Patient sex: F
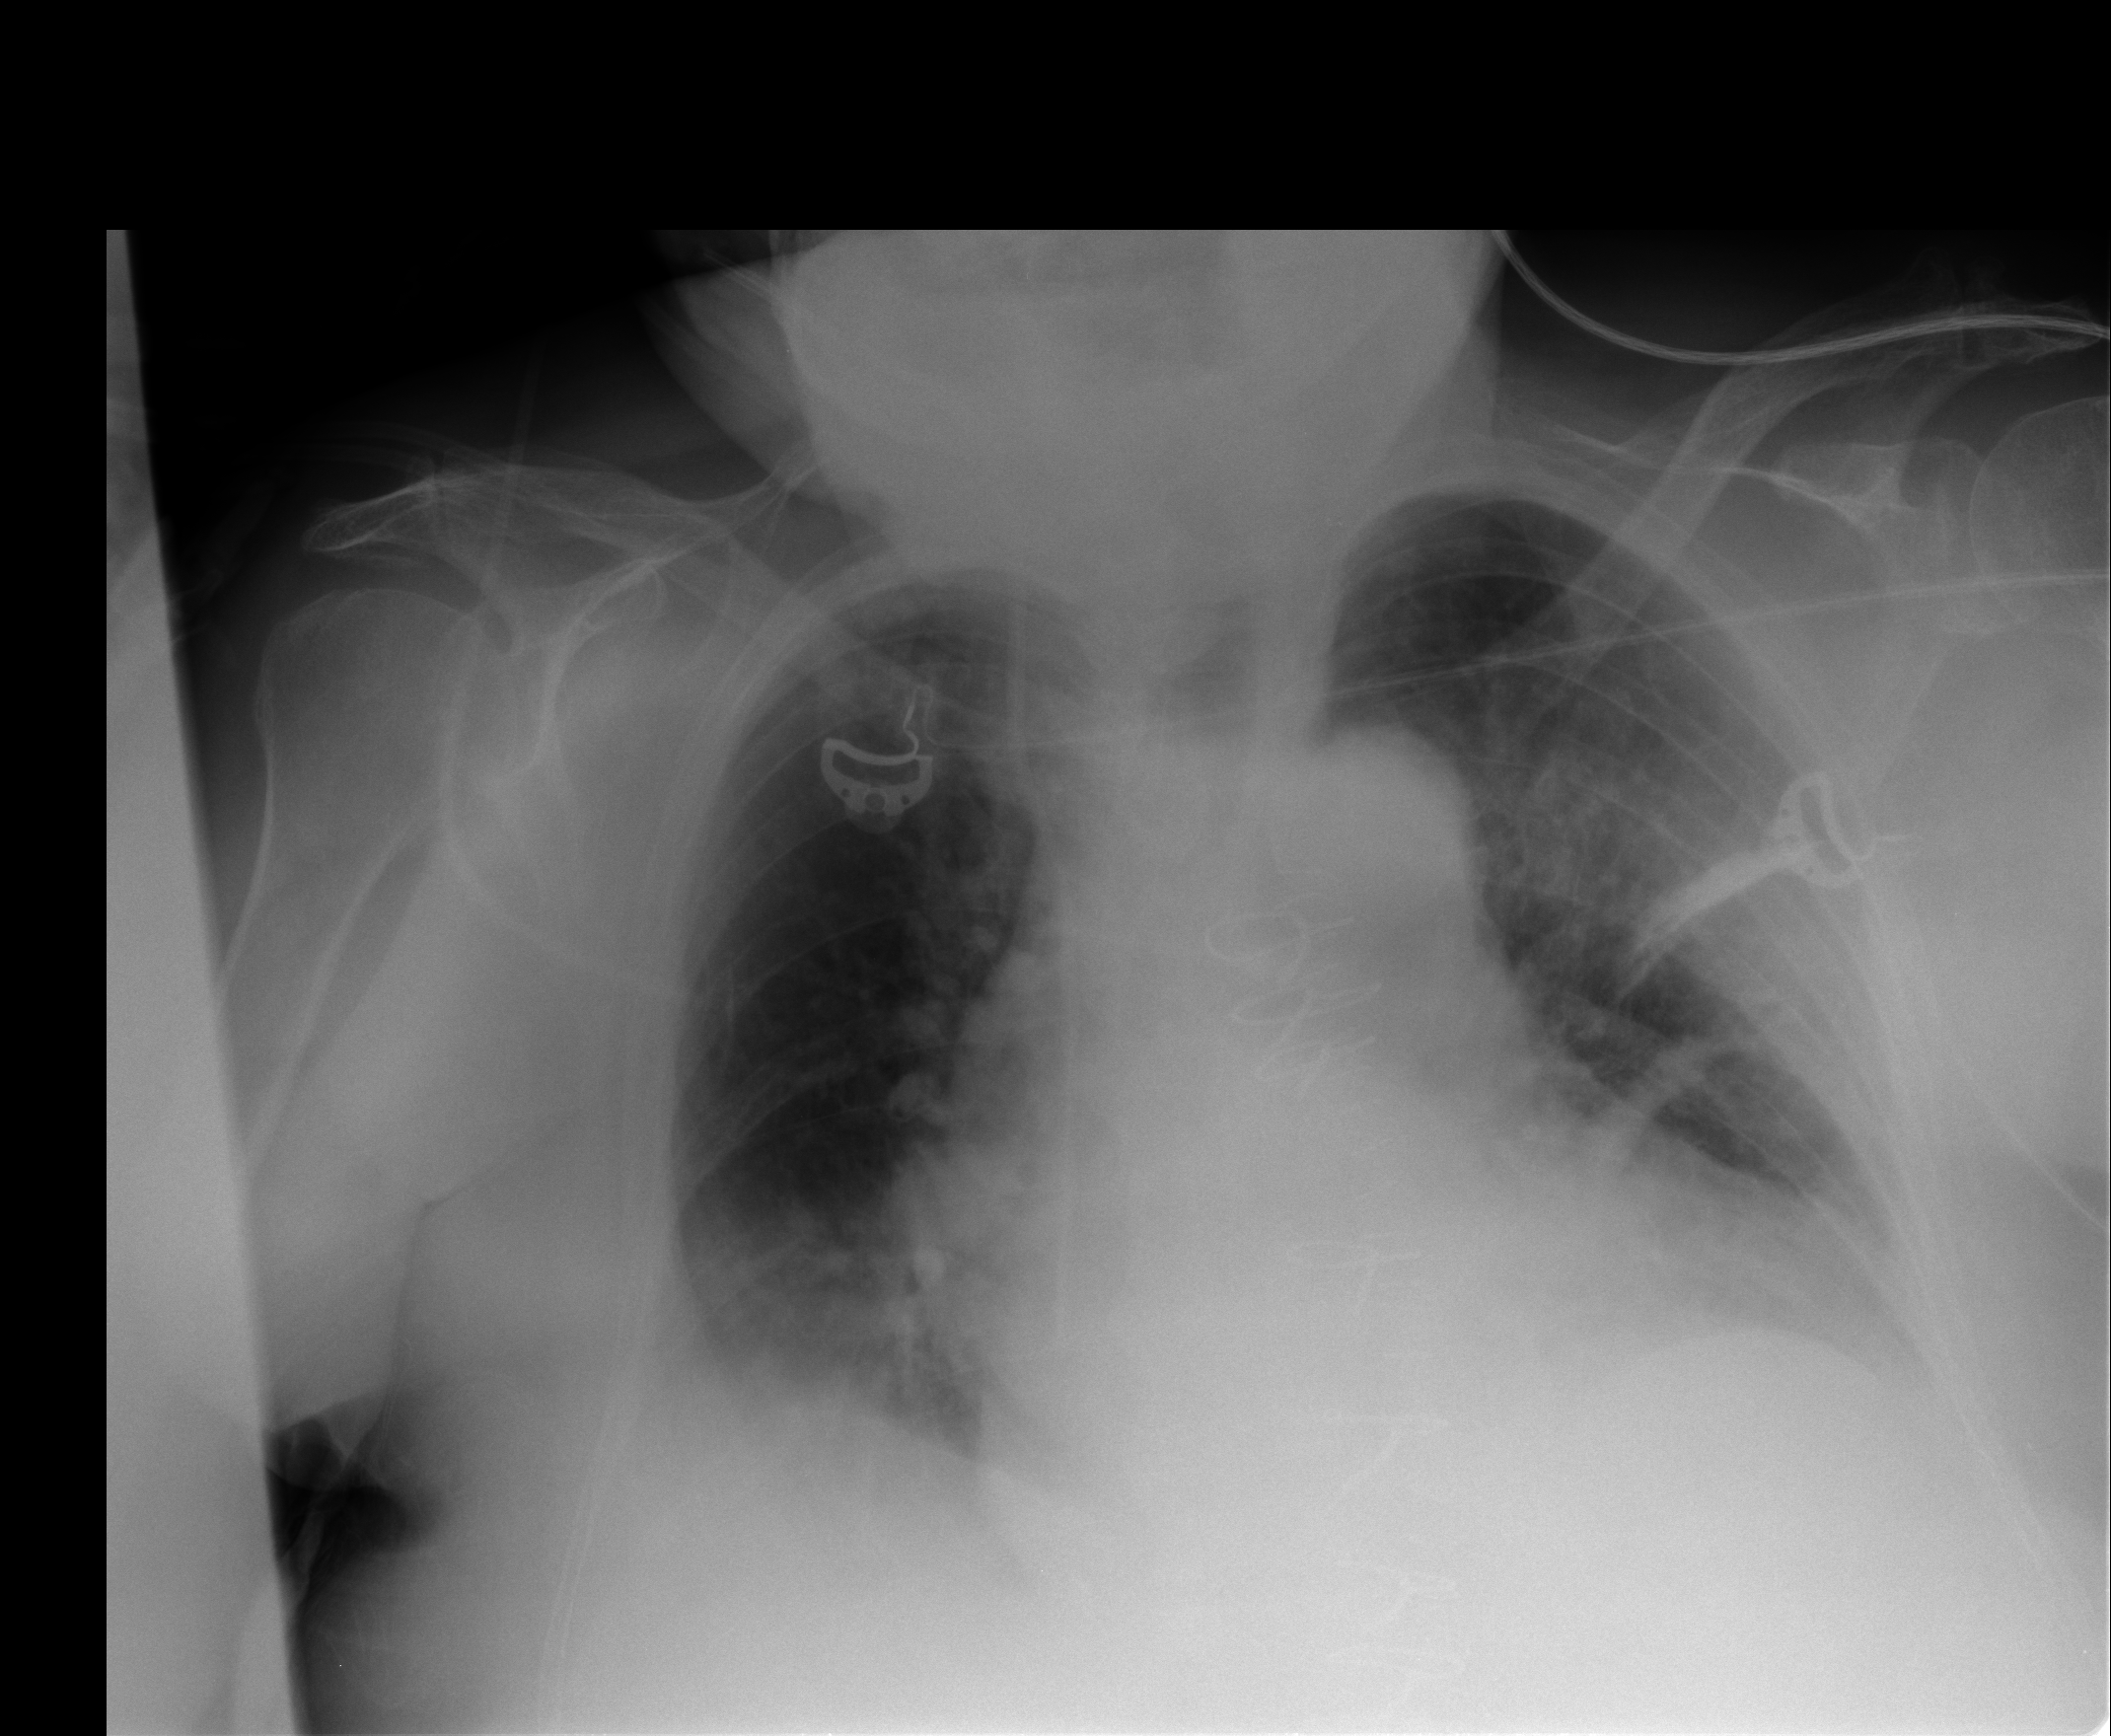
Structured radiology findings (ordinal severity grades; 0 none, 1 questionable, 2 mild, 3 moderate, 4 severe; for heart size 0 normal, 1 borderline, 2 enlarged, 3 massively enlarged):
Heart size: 2
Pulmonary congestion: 0
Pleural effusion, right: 3
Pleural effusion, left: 2
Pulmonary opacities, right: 0
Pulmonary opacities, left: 2
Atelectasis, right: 2
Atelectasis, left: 2